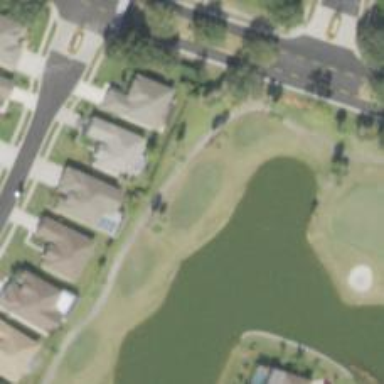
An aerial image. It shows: Grassy area designated as golf tee.